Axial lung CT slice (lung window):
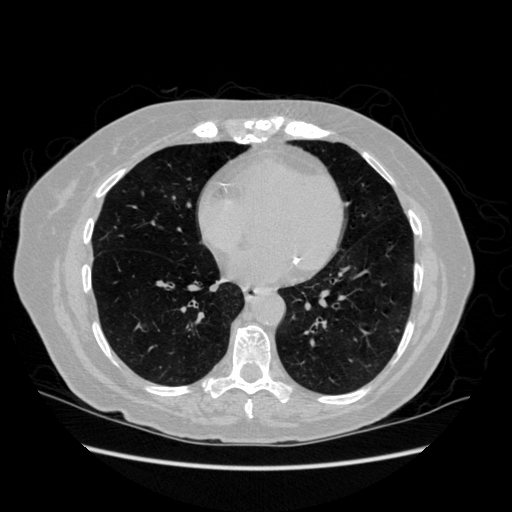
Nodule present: no